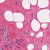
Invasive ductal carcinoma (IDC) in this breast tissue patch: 0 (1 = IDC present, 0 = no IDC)